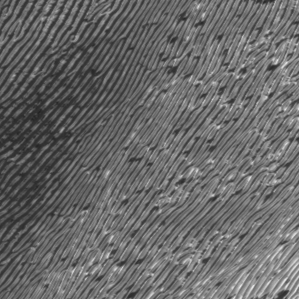
Label: frost